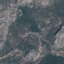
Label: HerbaceousVegetation